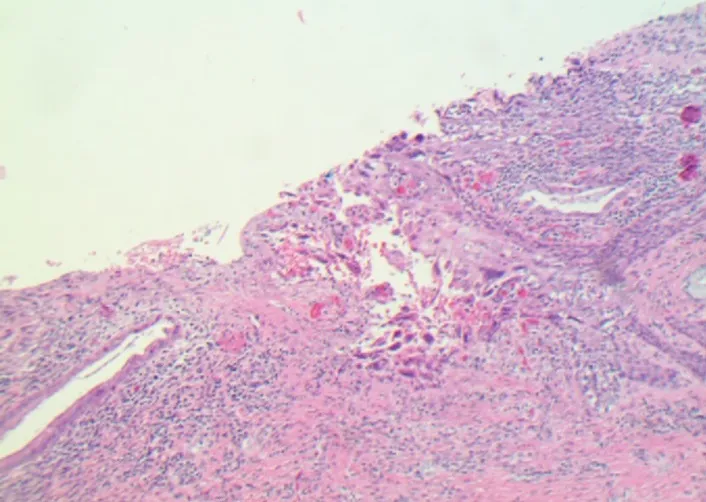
Herpes cervicitis gross appearance (10x).
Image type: pathology (h&e)